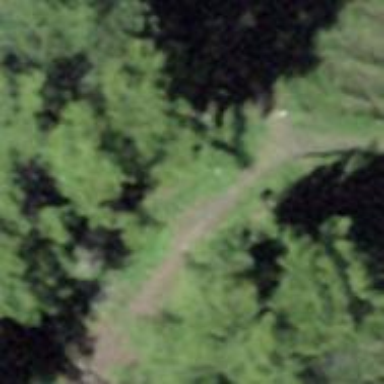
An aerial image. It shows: Wayside cross with historic significance.